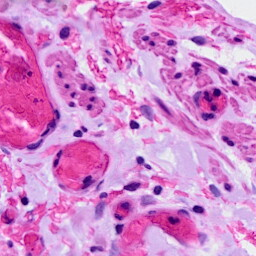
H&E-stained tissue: Ovarian